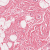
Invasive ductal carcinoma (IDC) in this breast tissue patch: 0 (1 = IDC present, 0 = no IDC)